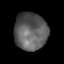
Tissue: prostate
Cell type: Epithelial cells
Senescence score: 0.2809
Nuclear area (px): 1208
Mean DAPI intensity: 93.313